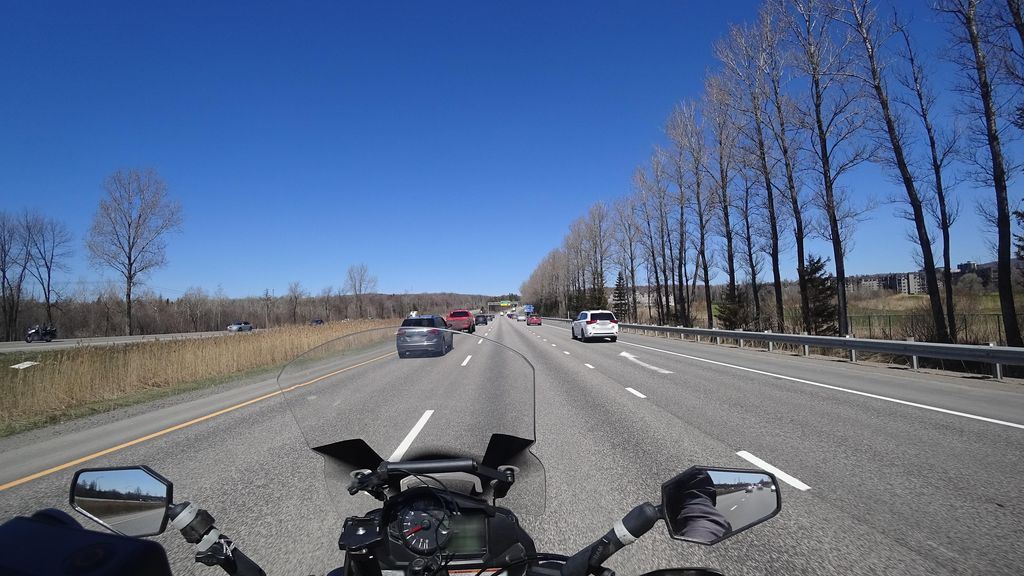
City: quebec_city